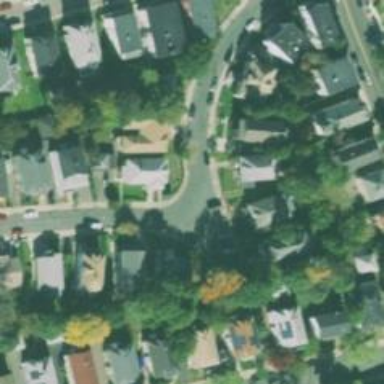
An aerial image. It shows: Residential road with asphalt surface.